Interaction volume radius: 5 \u00c5
Interaction volume height: 15 \u00c5
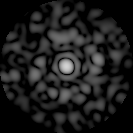
Disorder parameter: 0.8227